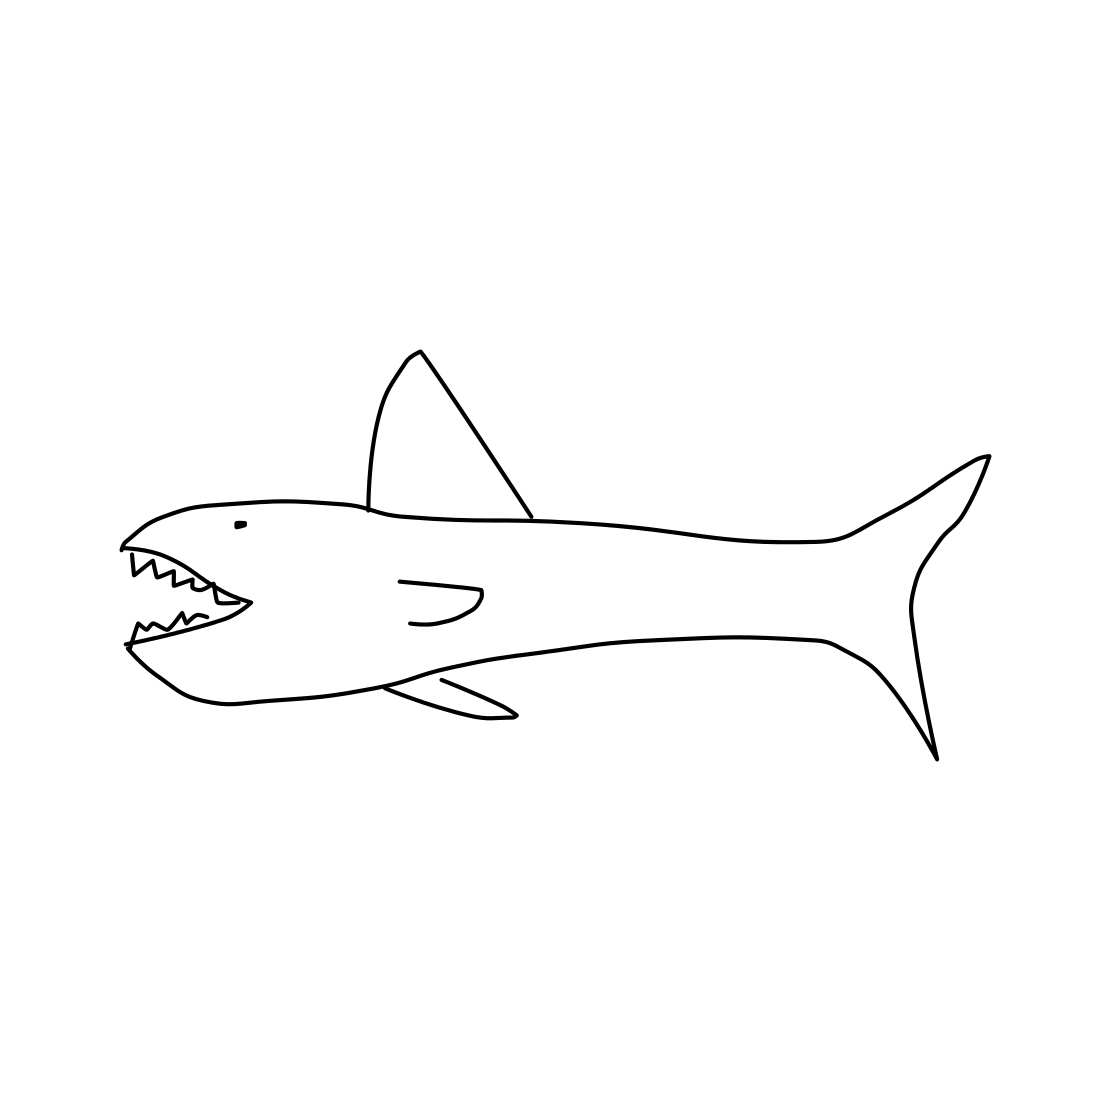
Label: shark